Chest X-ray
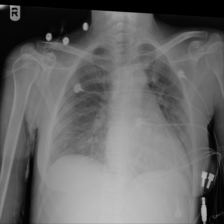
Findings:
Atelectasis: negative
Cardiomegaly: positive
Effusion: negative
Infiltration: positive
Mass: negative
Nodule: negative
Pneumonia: negative
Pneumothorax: negative
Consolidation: negative
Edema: negative
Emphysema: negative
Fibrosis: negative
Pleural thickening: negative
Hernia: negative